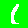
Digit: 1